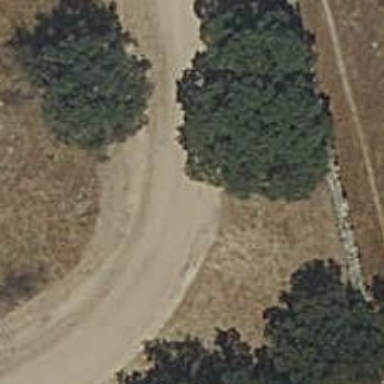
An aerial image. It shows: Dirt track road.